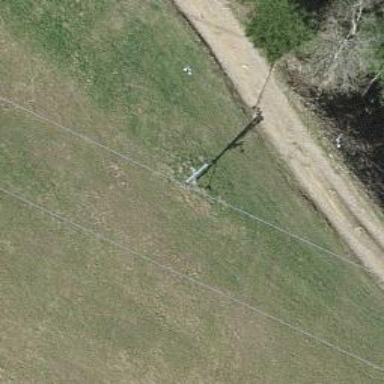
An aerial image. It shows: Pylon used for aerialway.